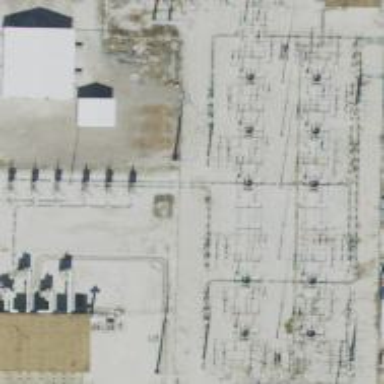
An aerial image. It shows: Switch used for power control.